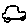
Label: car